Field crop: tomato
Growth stage: 1
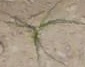
Species: cyperus